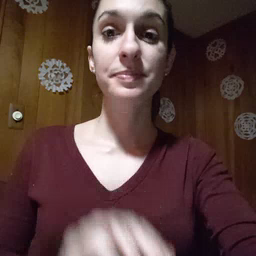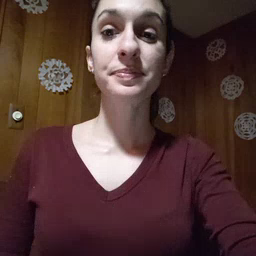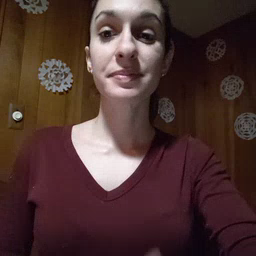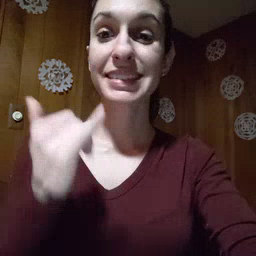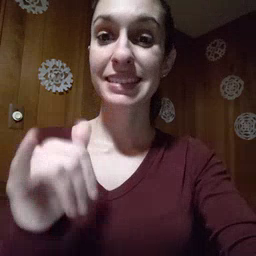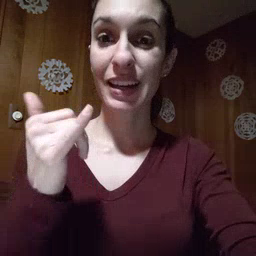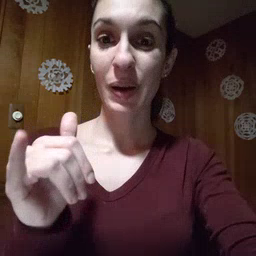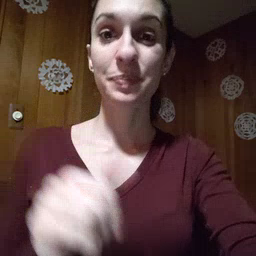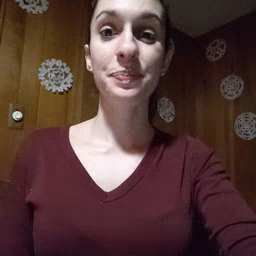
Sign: yellow